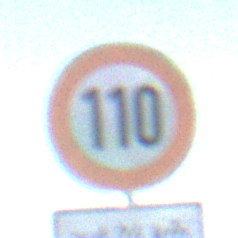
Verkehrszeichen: Geschwindigkeit110
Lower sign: LaengeEinerStrecke6
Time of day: SunriseSunset
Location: Outdoor (Nature)
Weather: Clear
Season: NotSpecified
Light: Natural